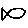
Label: fish